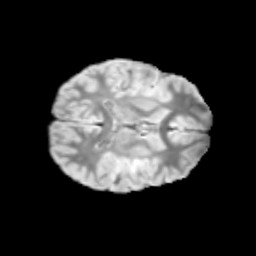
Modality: T2w
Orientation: axial
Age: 9
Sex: male
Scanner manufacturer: siemens
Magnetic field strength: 3 T
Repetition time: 3.8 s
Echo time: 0.07 s